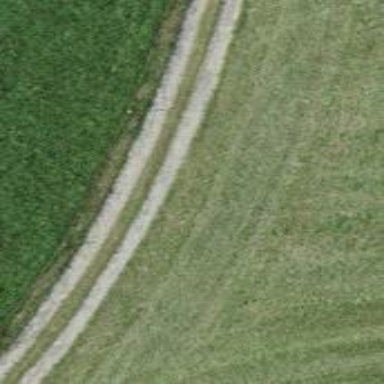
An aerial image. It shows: Track road with grade3 tracktype.